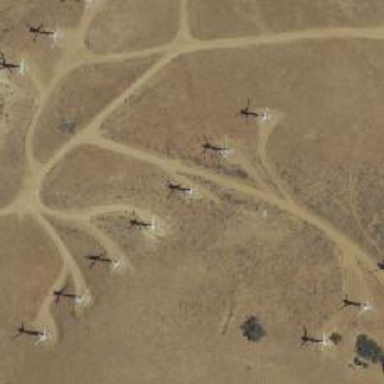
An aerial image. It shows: Wind generator is in the picture.